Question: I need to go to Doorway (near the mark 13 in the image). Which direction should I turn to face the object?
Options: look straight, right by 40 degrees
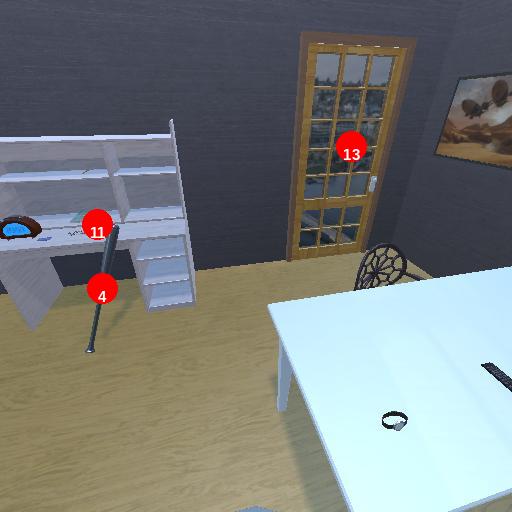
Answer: look straight